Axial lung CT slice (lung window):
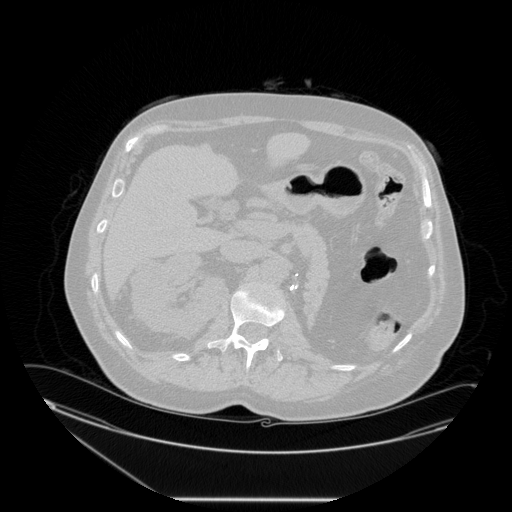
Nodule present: no